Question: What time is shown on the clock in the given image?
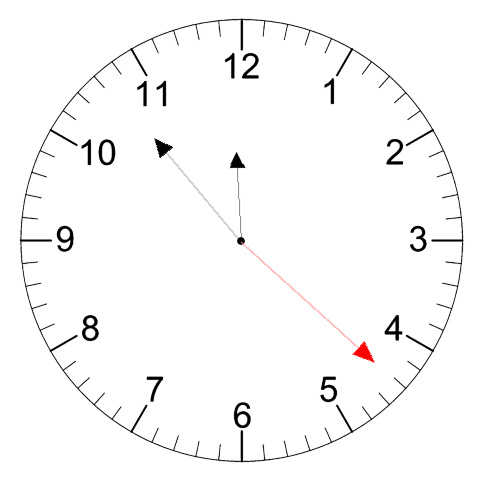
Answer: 11:53:22